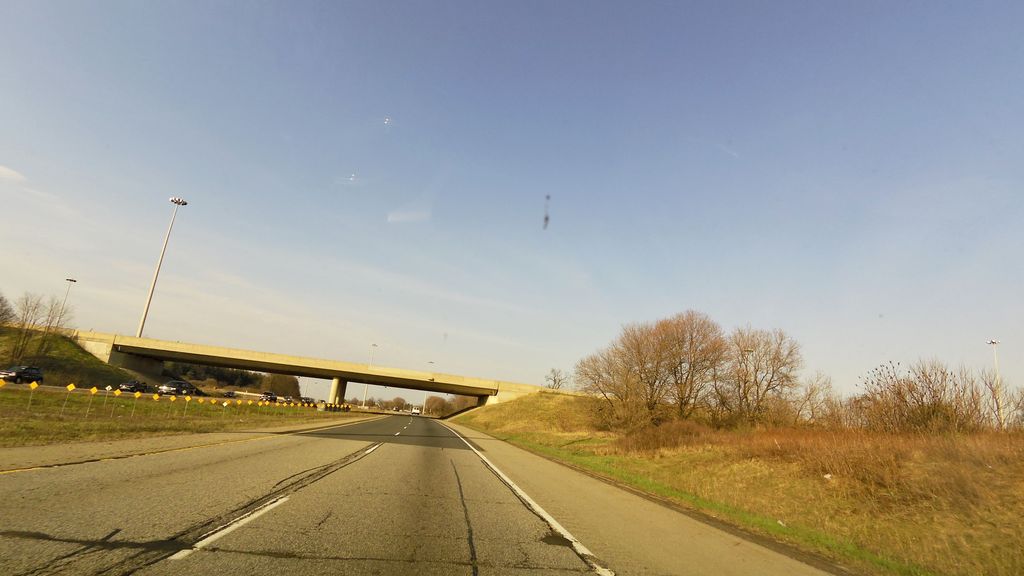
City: hamilton